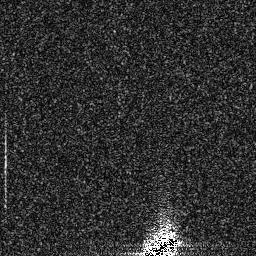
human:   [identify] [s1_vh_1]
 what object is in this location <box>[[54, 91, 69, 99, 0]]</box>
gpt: <ref>1 medium ship at the bottom</ref>